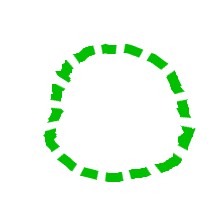
Shape: circle